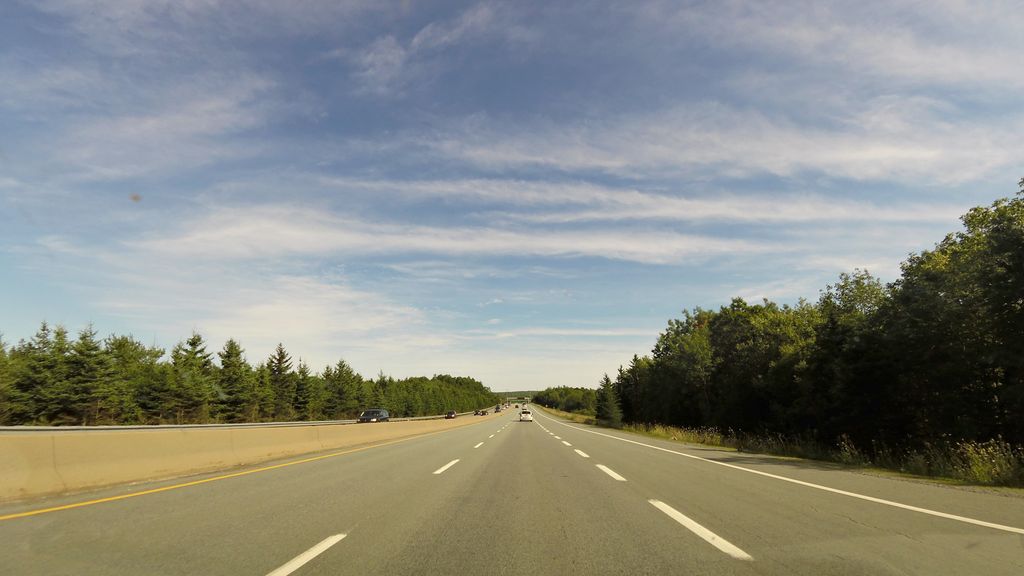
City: halifax